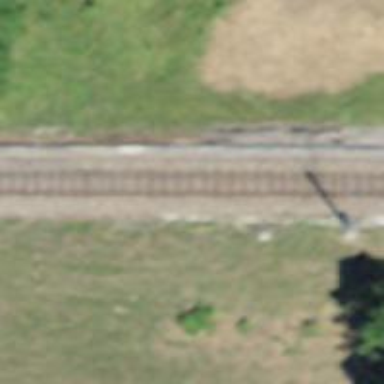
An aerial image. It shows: Narrow-gauge railway with single track. The railway is electrified with contact line.